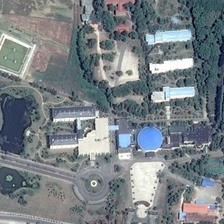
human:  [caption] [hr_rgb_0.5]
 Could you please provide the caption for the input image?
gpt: some green plants and many farmlands are in two sides of a curved river .

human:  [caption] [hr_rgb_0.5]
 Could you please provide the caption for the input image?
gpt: many green trees and some buildings are in a resort with a pond .

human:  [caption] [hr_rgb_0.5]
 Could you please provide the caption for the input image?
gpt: many green trees and some buildings are in a resort with a pond .

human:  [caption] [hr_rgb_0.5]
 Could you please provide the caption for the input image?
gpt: some green plants and many farmlands are in two sides of a curved river .

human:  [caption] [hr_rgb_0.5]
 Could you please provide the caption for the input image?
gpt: some green plants and many farmlands are in two sides of a curved river .